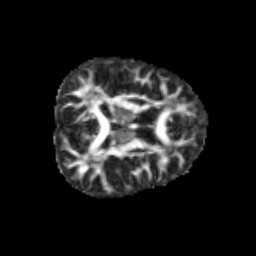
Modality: FA
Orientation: axial
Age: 12
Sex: female
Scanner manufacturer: siemens
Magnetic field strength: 3 T
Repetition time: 3.8 s
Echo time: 0.07 s